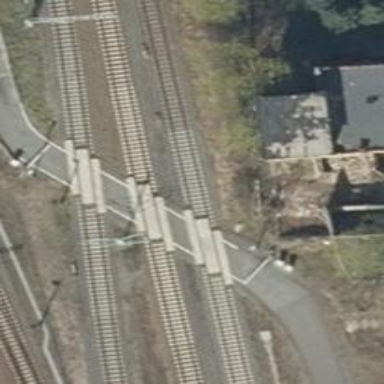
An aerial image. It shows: Level crossing along the railway.